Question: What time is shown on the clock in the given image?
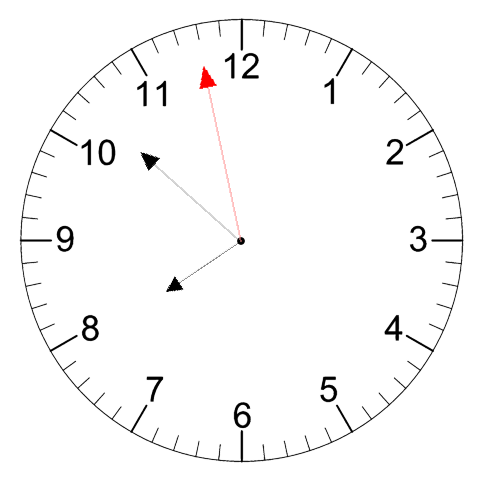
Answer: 07:51:58